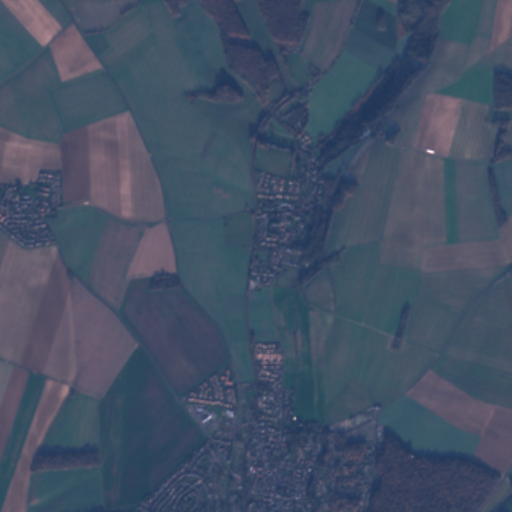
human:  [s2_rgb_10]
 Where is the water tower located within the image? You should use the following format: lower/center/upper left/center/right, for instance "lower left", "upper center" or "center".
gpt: The water tower is located in the lower right of the image.
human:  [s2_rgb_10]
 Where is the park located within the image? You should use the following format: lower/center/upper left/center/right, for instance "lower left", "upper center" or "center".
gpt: There is no park in the image.